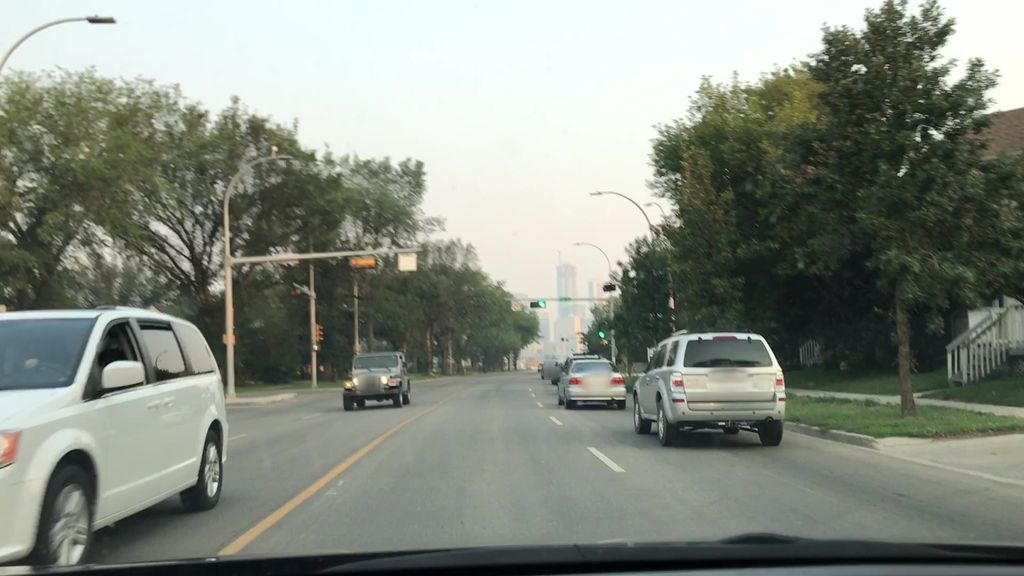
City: edmonton